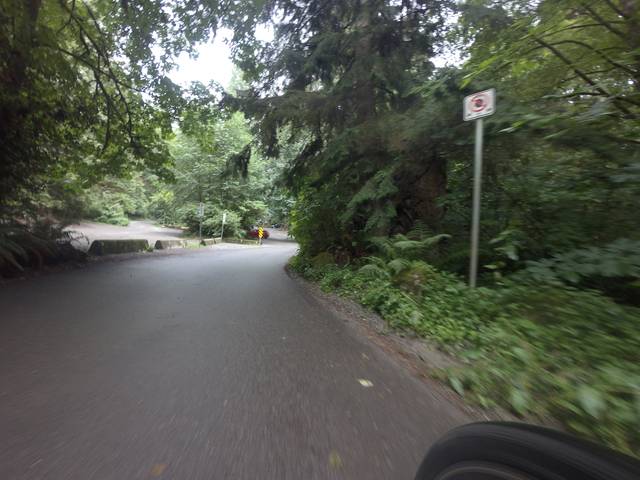
Region: Canada
Coordinates: 49.338, -123.263